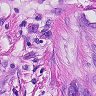
Metastatic tissue present: yes